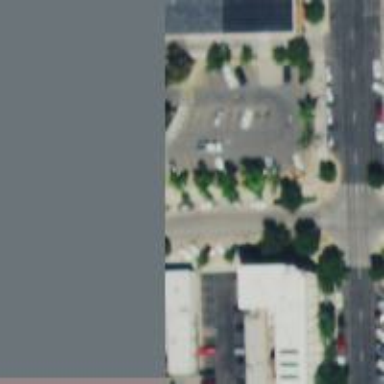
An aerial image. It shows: Parking space.